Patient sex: M
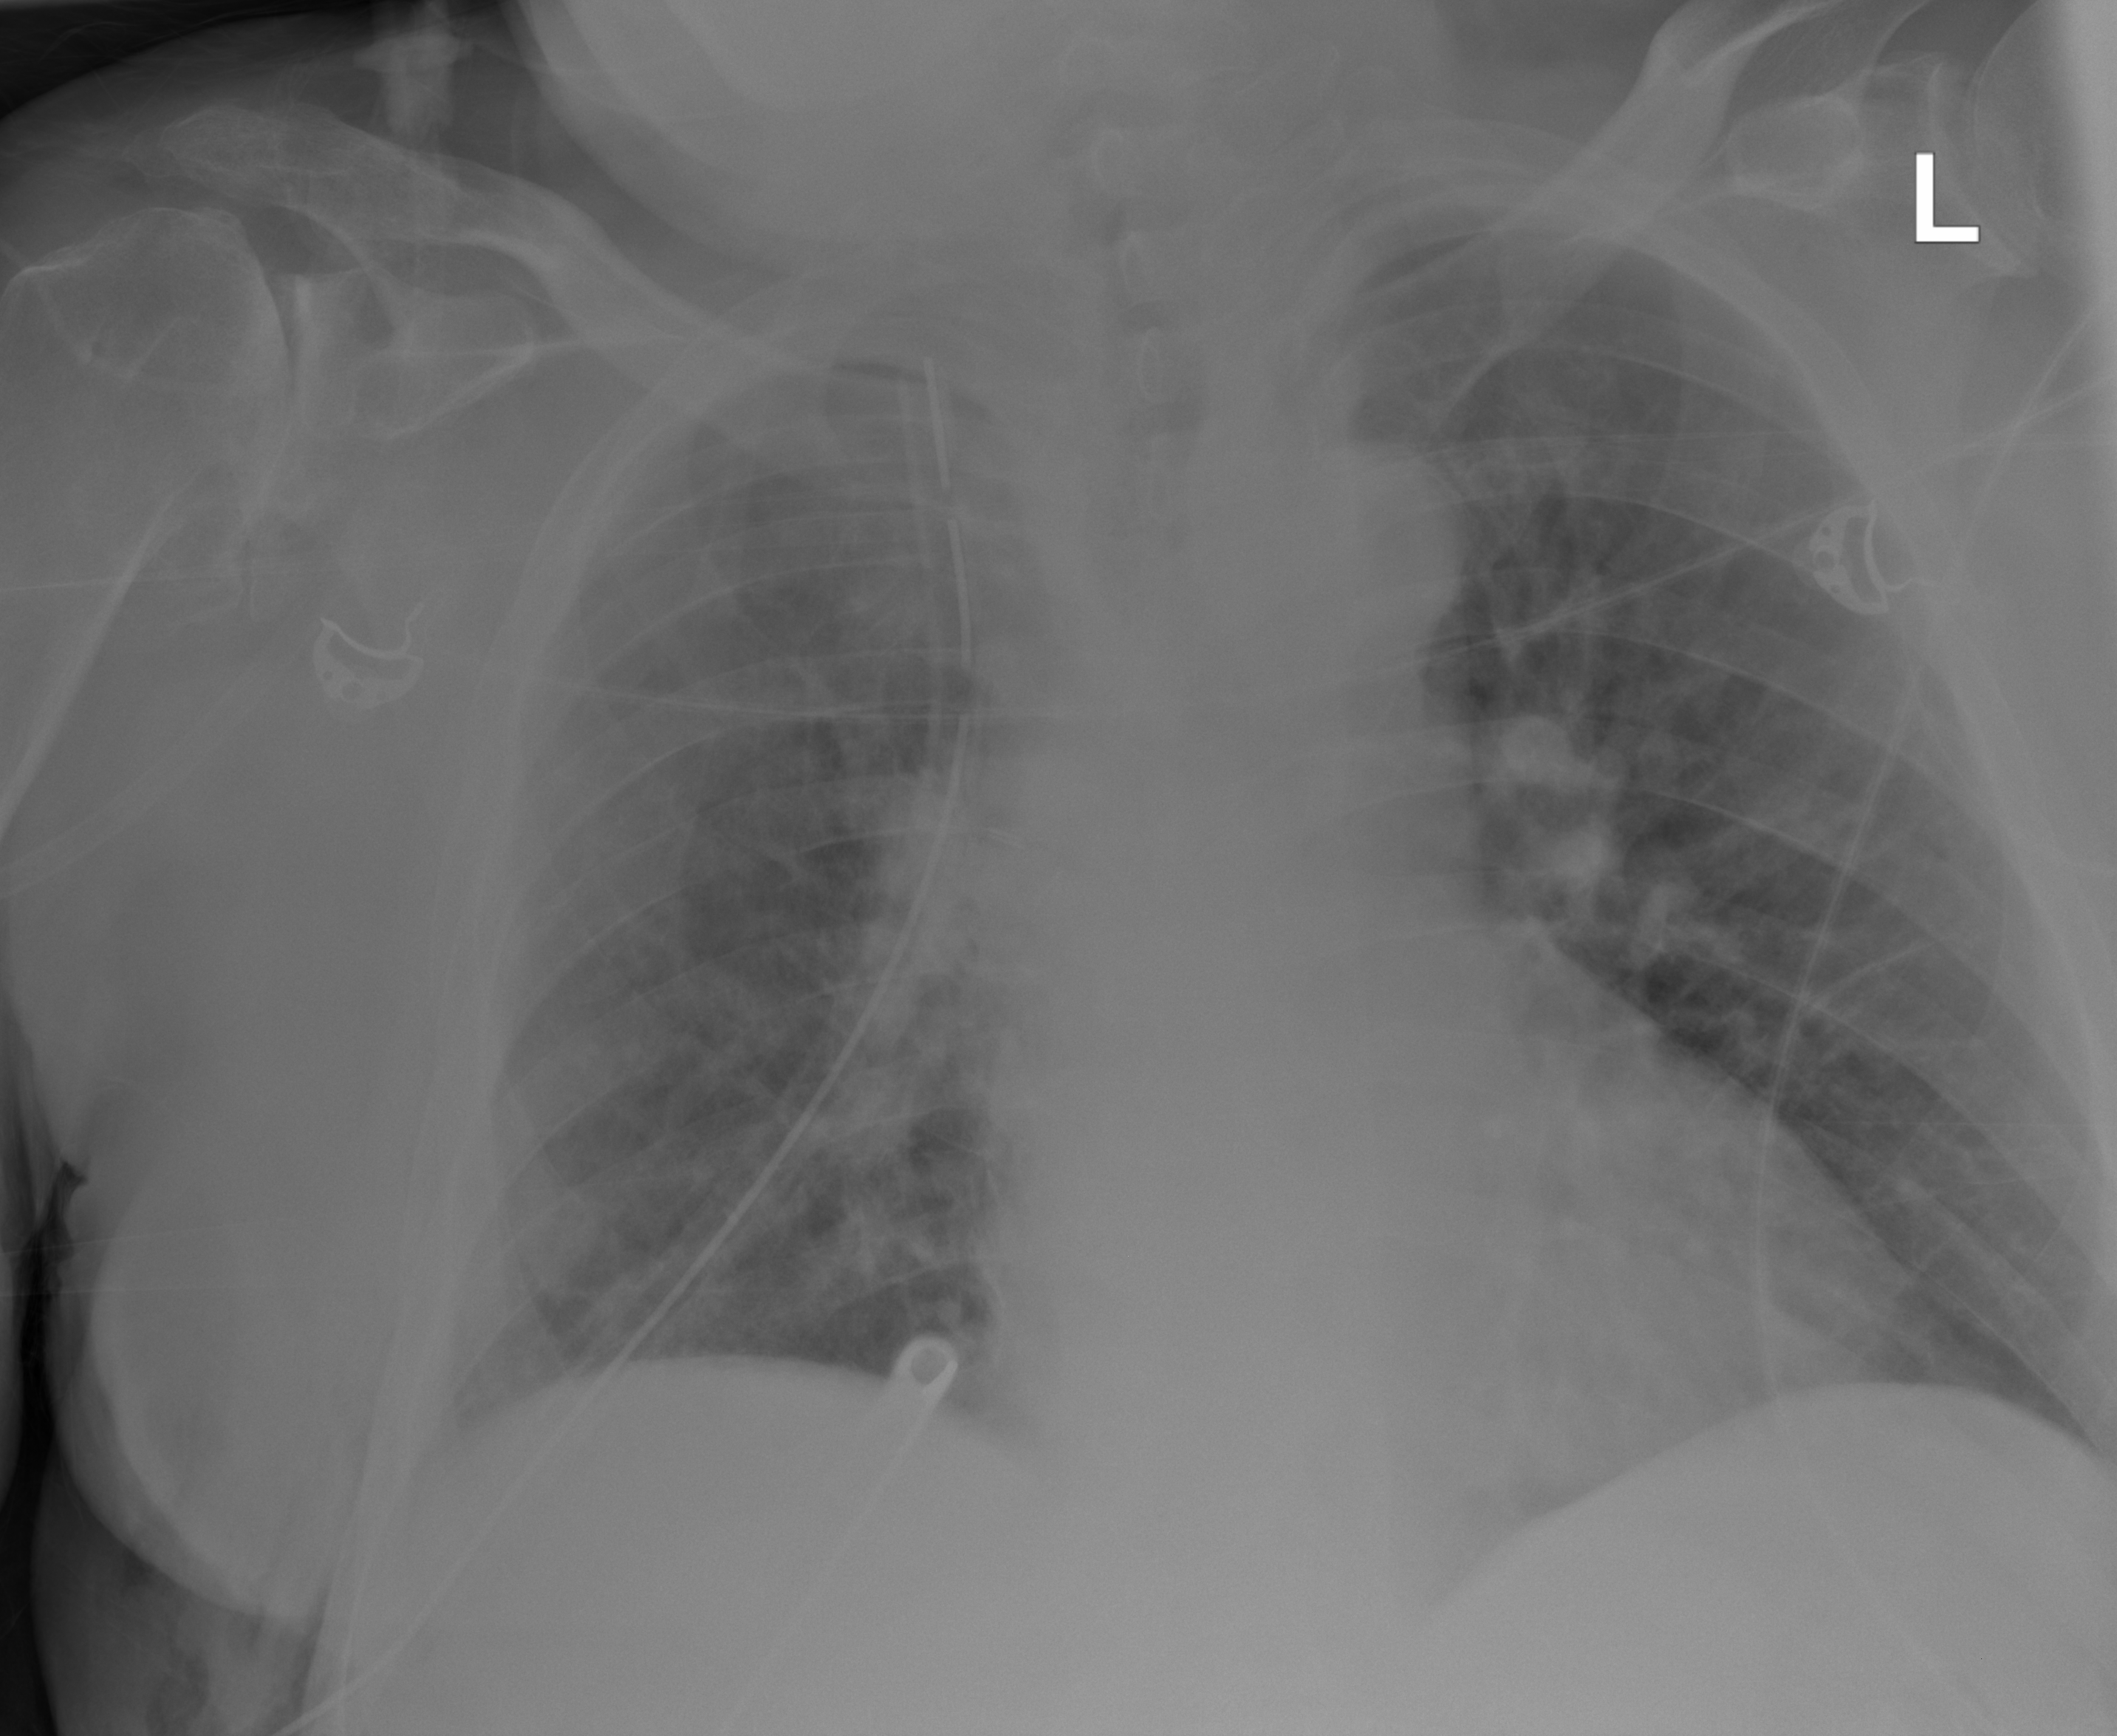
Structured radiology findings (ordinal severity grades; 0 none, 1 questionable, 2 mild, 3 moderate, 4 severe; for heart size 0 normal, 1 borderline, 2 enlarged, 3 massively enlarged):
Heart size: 0
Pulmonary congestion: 2
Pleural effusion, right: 0
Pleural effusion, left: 0
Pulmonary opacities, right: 0
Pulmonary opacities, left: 0
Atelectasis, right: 2
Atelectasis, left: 0